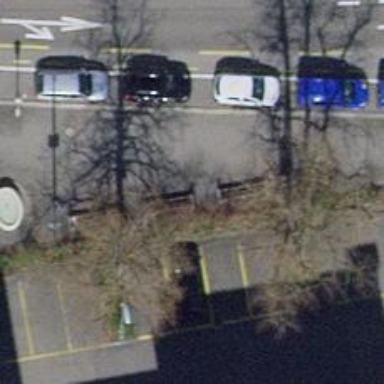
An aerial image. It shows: Brown bench in the vicinity.